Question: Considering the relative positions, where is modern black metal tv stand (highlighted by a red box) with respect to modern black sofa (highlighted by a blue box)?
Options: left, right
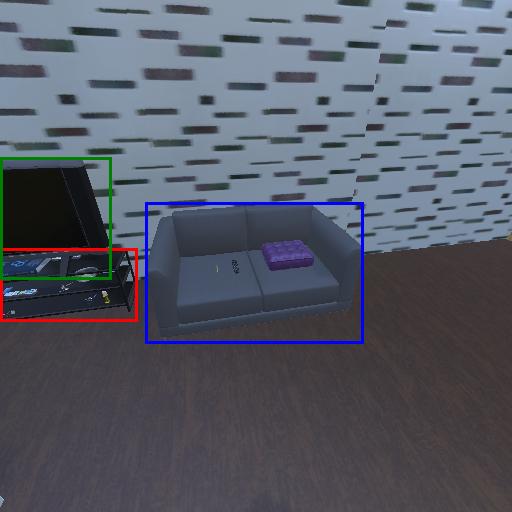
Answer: left